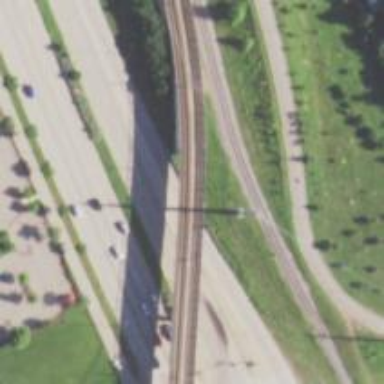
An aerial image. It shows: Trunk link highway.